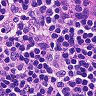
Metastatic tissue present: no